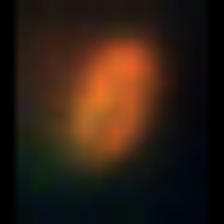
Taxon: NanoPlankton
Group: Other